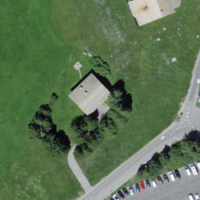
EUNIS habitat code: 55
Species observed at this site:
Arnica montana
Rhododendron ferrugineum